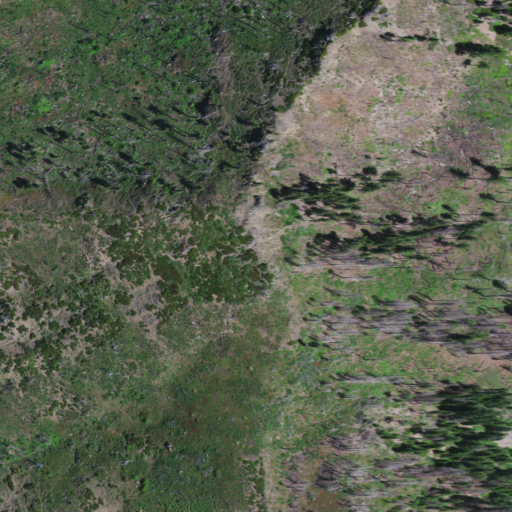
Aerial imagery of mountain in Oregon named Fish Hook Peak containing shrub, grassland, and evergreen forest